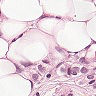
Metastatic tissue present: yes